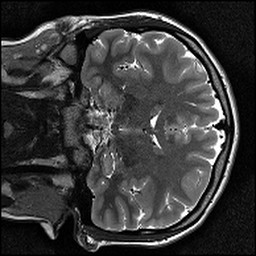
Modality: T2w
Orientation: coronal